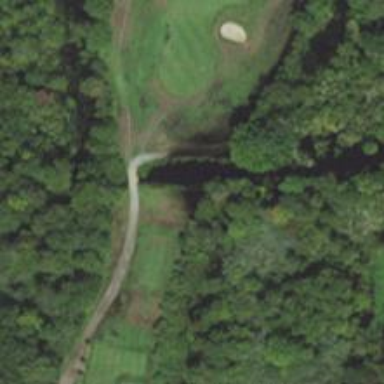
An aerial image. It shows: Pathway for golf carts.